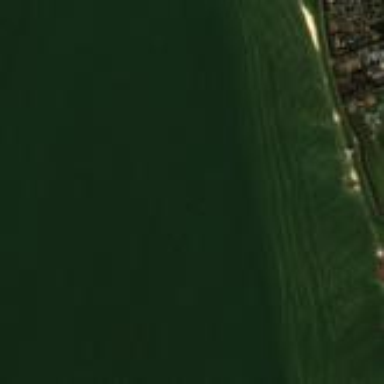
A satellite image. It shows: Kitesurfing pitch on leisure land.